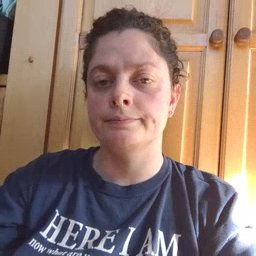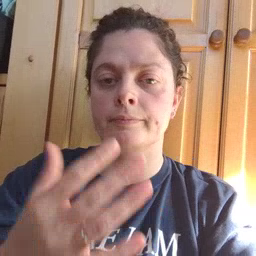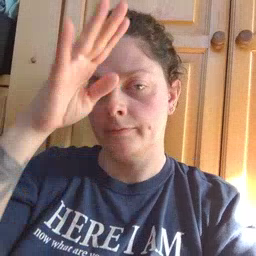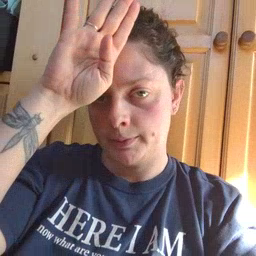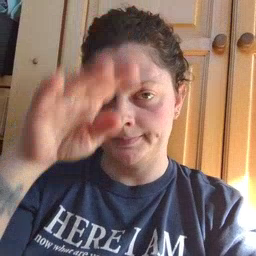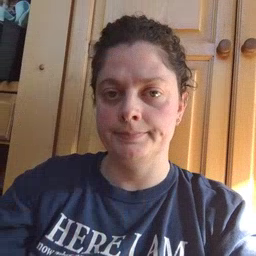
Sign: fireman